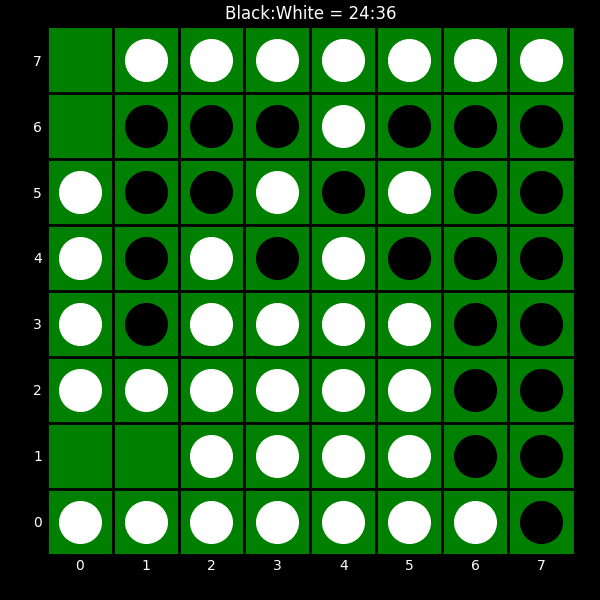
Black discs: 24
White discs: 36